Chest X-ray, AP view. Patient: 59 years old, sex M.
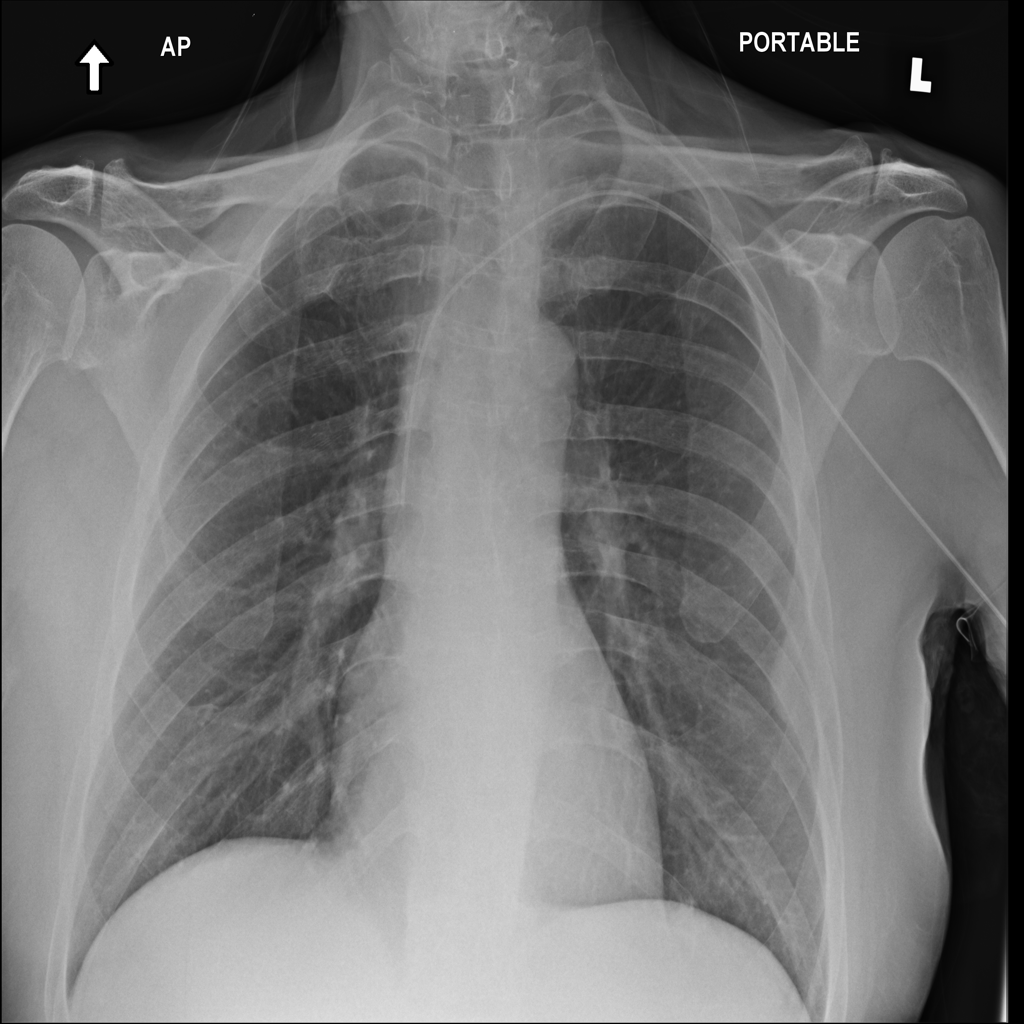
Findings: No Finding